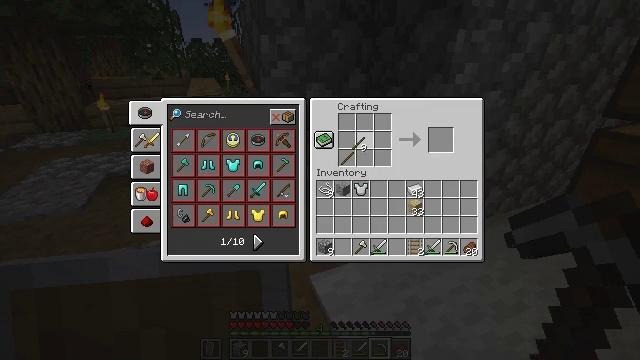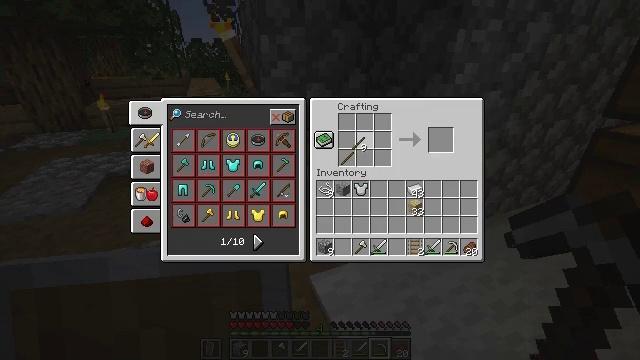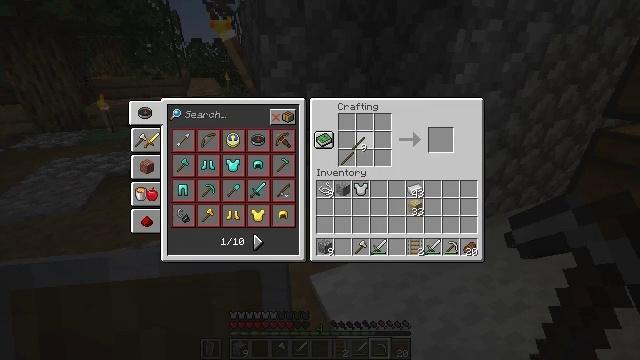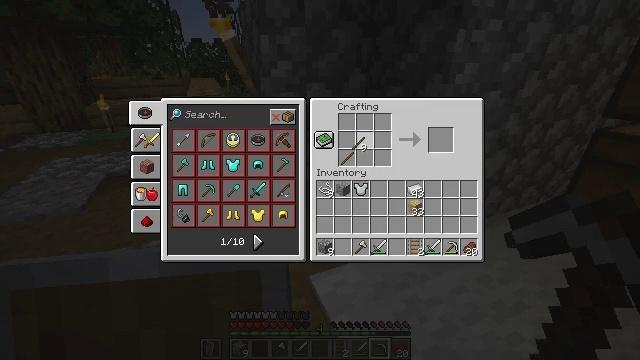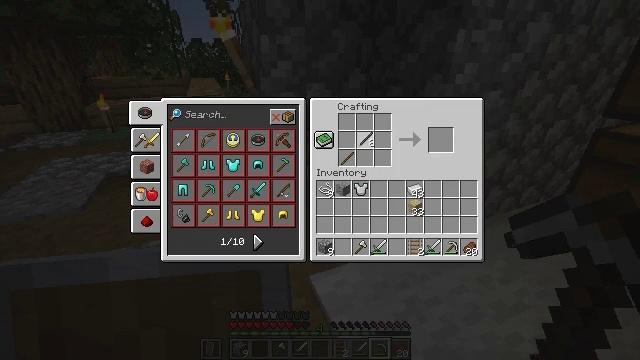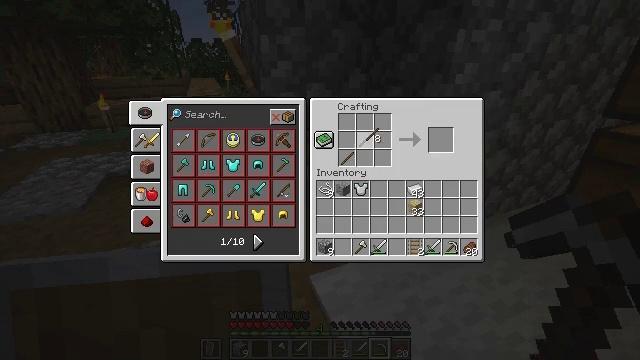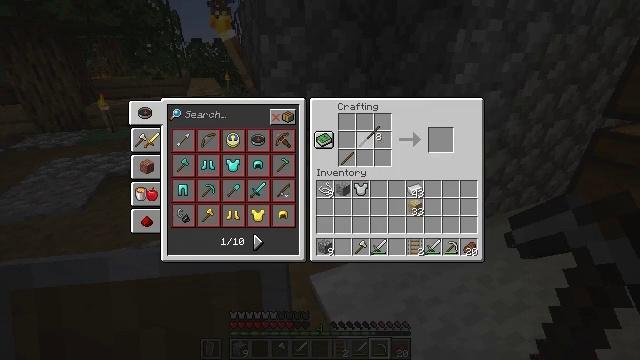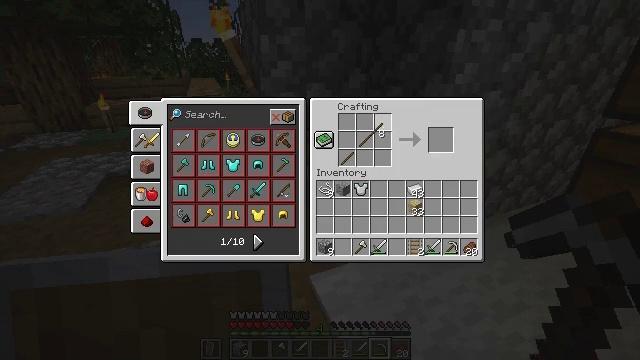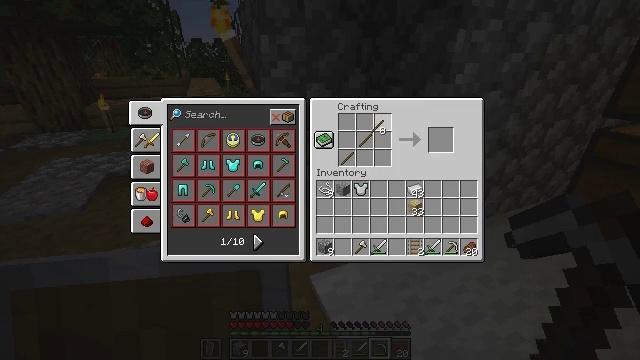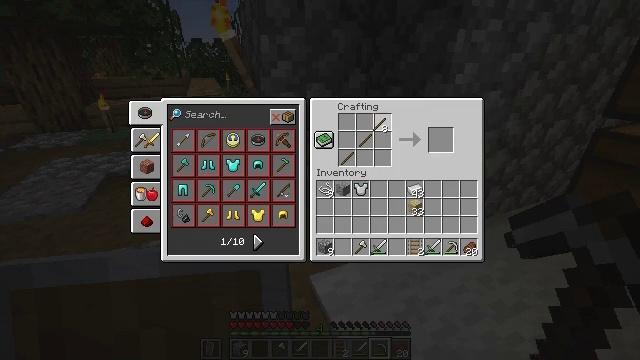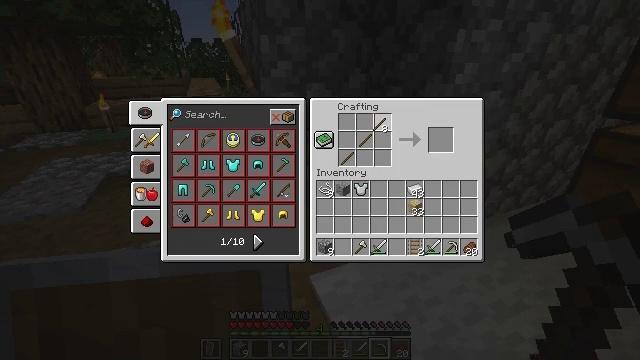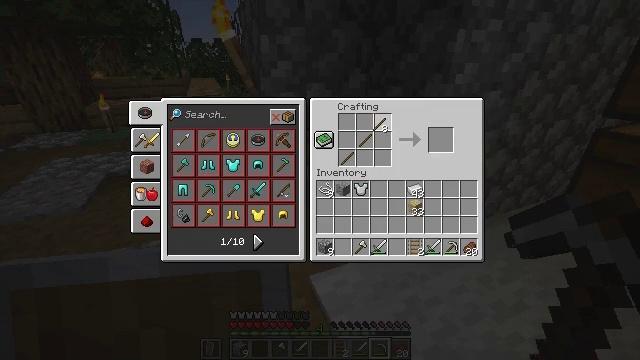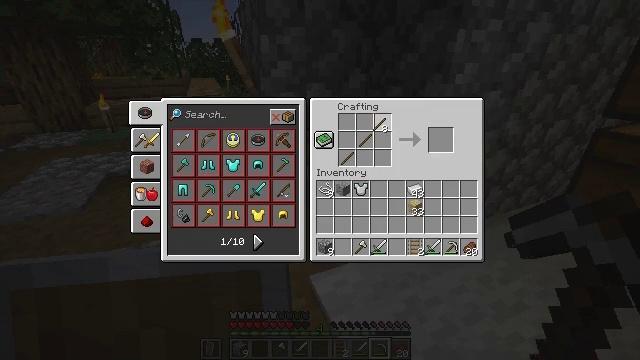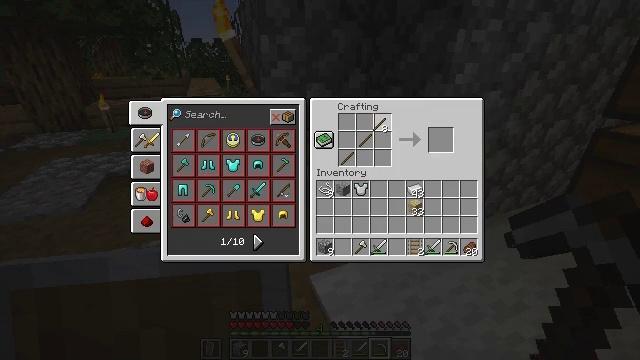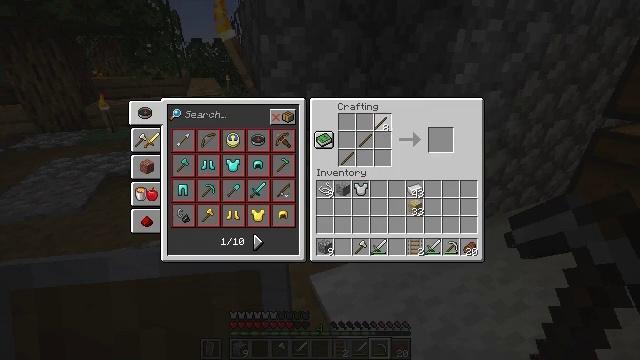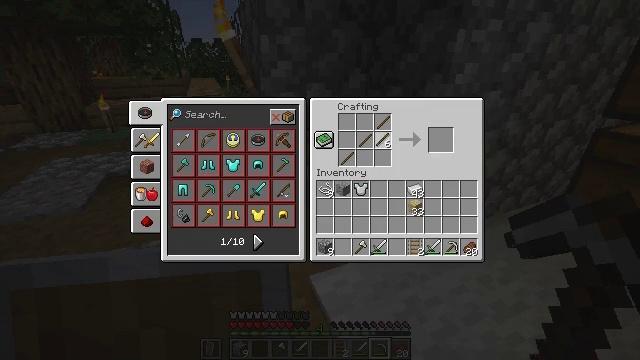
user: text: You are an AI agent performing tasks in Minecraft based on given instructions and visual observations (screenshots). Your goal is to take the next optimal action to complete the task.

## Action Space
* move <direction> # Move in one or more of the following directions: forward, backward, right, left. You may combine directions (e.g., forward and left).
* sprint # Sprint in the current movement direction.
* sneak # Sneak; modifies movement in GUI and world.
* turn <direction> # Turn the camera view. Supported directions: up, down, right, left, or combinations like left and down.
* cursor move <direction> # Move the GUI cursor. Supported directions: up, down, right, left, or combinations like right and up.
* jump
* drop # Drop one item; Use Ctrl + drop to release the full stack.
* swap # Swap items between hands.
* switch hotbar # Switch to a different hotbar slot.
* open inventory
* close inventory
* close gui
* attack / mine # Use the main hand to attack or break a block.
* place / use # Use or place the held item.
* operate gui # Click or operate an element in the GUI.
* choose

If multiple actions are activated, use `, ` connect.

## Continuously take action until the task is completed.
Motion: motion action
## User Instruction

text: Craft the fishing rod at the crafting table.
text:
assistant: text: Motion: no_op
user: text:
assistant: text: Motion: choose
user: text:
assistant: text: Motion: choose
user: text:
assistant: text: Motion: cursor move right
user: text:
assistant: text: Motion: no_op
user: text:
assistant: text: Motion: no_op
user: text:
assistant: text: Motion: no_op
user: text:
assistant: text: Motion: no_op
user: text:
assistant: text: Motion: no_op
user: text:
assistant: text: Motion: no_op
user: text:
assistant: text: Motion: no_op
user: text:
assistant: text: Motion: choose
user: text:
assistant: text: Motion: choose
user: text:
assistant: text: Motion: choose
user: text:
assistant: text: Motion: cursor move down
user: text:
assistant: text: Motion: cursor move down
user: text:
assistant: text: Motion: cursor move right and down
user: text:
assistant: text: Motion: no_op
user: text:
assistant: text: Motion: no_op
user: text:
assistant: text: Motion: no_op
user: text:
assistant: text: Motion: no_op
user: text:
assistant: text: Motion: no_op
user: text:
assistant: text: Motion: no_op
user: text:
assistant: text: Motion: no_op
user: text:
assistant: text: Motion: operate gui
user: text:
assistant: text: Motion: operate gui
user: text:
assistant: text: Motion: operate gui
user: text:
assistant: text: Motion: no_op
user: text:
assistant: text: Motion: no_op
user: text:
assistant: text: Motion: cursor move right and down